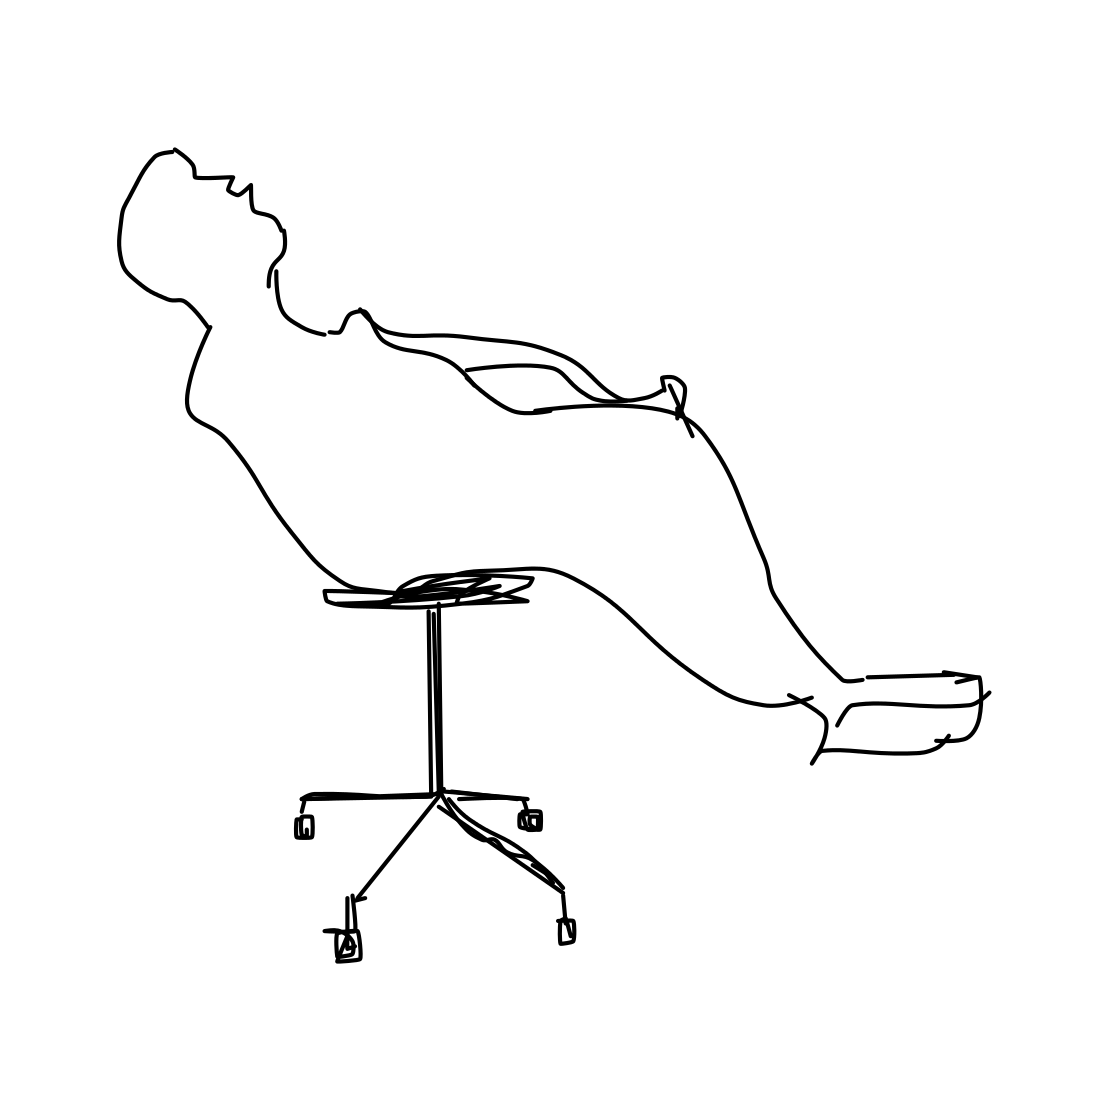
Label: person sitting